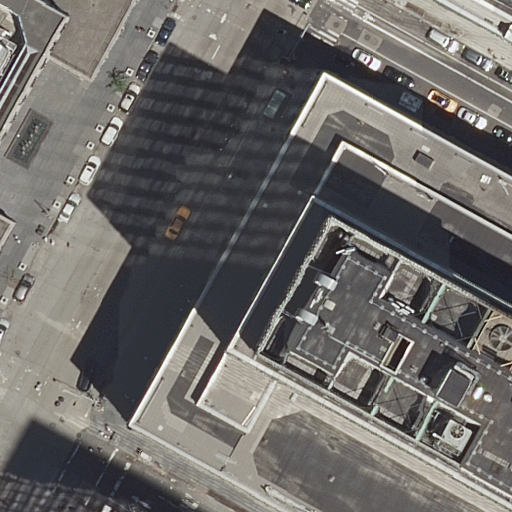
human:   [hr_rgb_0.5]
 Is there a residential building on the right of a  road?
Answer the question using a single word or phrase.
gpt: yes

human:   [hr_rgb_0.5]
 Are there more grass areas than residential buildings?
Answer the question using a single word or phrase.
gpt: no

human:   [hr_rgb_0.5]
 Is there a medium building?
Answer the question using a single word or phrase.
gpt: no

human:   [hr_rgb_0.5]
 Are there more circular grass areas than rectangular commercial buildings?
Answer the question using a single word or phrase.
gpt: no

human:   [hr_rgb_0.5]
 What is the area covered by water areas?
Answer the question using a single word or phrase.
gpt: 0m2

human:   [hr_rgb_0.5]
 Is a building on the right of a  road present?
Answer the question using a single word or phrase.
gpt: yes

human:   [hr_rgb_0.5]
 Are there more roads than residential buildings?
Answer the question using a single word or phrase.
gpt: yes

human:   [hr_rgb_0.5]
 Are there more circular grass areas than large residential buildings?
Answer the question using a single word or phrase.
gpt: no

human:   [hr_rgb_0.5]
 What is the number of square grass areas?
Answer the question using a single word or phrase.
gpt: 0

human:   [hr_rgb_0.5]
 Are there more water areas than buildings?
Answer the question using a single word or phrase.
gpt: no

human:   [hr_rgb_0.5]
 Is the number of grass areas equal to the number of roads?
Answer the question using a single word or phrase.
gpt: no

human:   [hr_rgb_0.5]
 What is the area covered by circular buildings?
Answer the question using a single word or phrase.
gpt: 0m2

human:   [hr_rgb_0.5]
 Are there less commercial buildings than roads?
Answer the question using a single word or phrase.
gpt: yes

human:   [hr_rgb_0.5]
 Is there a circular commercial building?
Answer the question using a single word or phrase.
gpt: no

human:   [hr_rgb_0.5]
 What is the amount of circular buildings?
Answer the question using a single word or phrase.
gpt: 0

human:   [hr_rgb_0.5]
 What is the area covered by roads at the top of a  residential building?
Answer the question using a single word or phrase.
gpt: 0m2

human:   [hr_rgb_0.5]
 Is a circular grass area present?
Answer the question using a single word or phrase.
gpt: no

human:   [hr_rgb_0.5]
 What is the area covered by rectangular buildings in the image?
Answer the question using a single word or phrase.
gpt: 4754m2

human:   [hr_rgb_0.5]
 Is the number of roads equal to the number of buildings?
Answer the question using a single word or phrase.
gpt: no

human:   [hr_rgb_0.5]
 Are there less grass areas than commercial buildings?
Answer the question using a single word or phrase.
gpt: no

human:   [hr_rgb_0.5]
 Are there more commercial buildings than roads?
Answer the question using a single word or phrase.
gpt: no

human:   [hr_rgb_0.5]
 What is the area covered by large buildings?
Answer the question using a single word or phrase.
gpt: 5849m2

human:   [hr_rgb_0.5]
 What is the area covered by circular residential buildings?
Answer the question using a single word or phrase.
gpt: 0m2

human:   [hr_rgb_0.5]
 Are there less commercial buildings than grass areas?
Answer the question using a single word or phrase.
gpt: yes

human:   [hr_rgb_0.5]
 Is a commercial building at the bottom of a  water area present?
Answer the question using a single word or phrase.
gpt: no

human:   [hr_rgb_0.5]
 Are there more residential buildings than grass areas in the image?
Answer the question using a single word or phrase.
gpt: yes

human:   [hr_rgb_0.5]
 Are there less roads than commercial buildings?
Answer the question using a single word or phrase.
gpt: no

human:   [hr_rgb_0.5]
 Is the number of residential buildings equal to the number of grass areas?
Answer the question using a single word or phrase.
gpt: no

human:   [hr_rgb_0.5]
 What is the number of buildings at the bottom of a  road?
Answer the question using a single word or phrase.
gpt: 1

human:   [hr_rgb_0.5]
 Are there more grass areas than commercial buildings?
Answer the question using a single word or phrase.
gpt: yes

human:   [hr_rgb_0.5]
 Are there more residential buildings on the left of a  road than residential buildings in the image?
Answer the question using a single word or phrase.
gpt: no

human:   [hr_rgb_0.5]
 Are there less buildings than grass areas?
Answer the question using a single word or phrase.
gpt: no

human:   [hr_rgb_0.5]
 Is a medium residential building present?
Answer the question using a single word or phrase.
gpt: no

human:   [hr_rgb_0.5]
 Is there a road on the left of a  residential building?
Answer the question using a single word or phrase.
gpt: yes

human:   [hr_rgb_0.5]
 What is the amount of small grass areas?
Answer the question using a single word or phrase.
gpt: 1

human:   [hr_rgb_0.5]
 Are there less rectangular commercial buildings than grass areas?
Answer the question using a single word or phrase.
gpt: yes